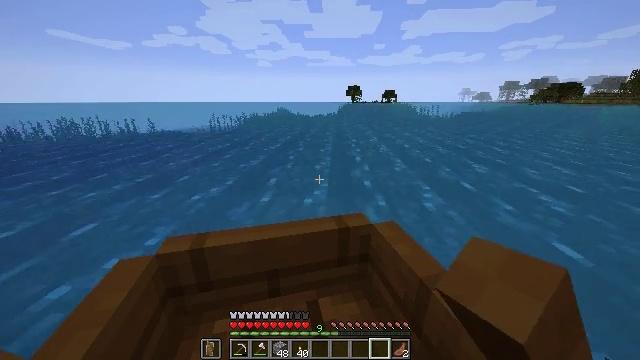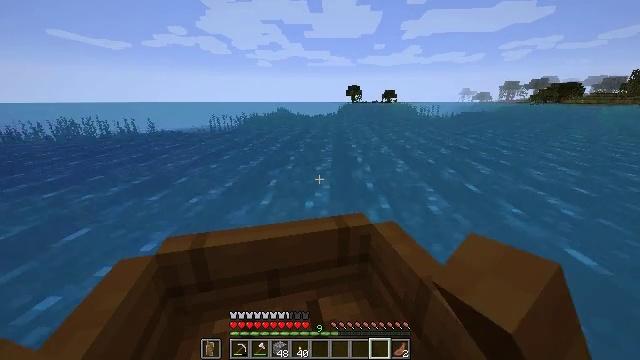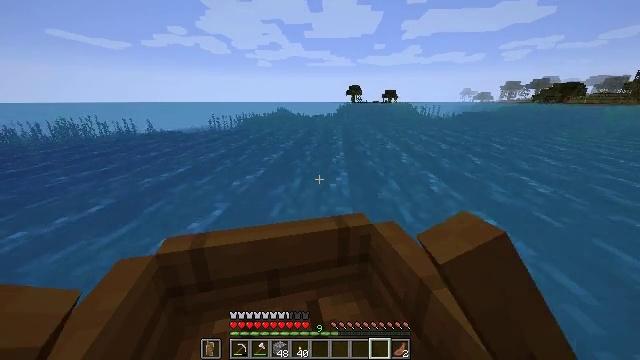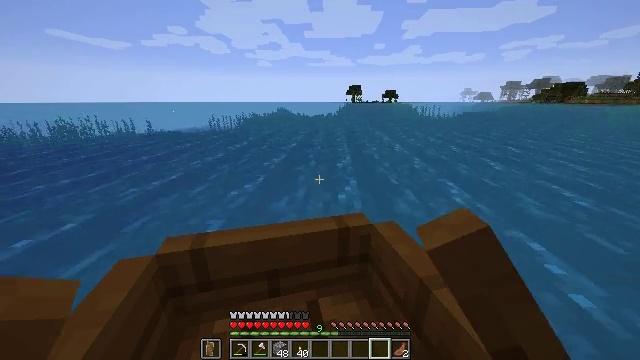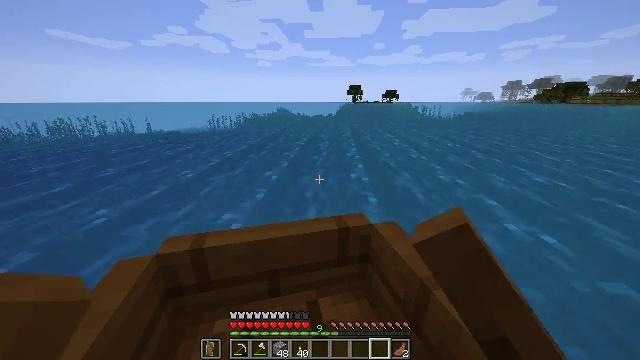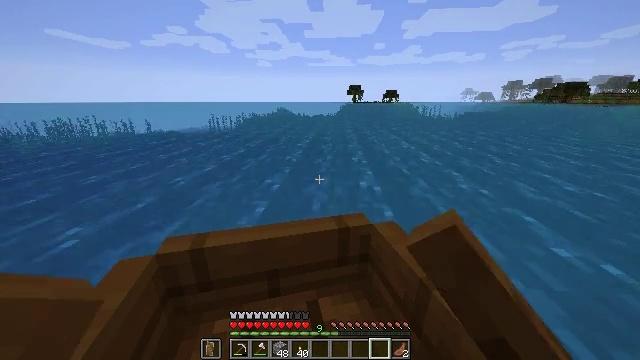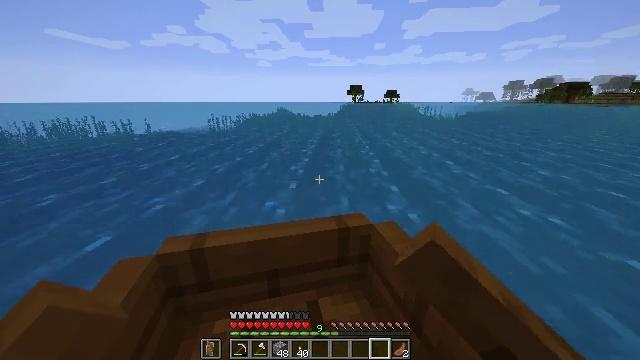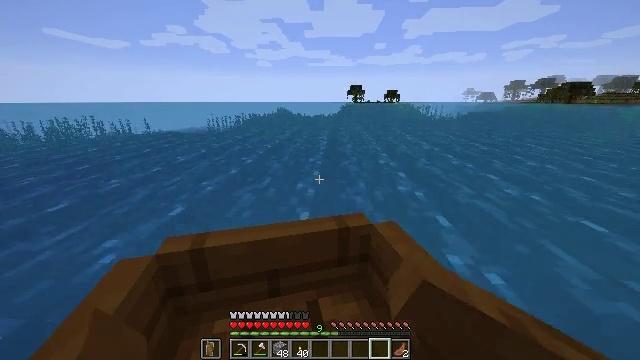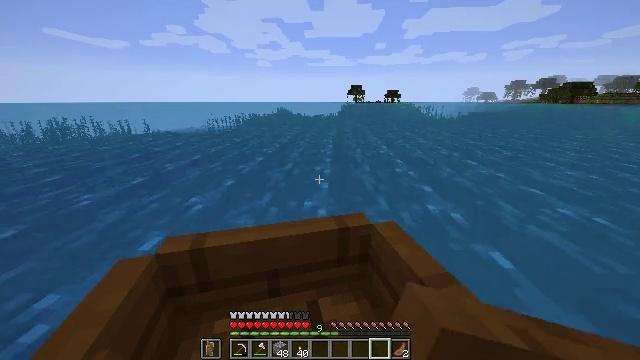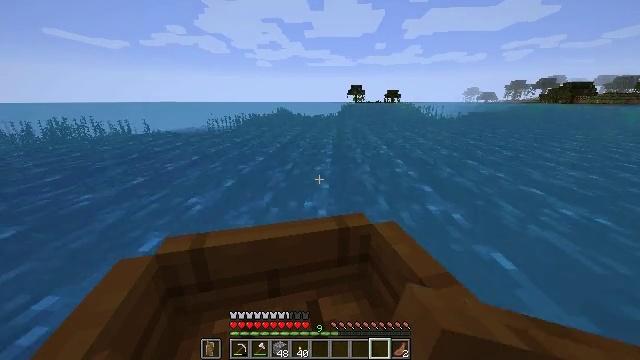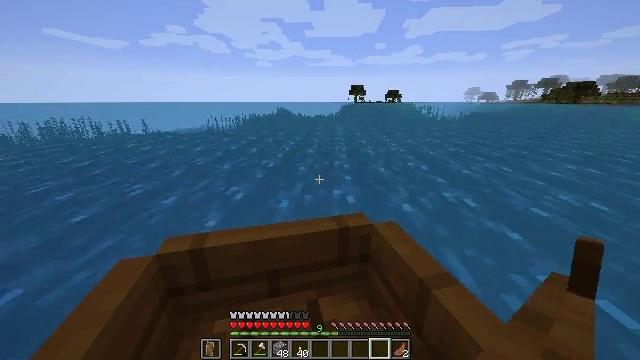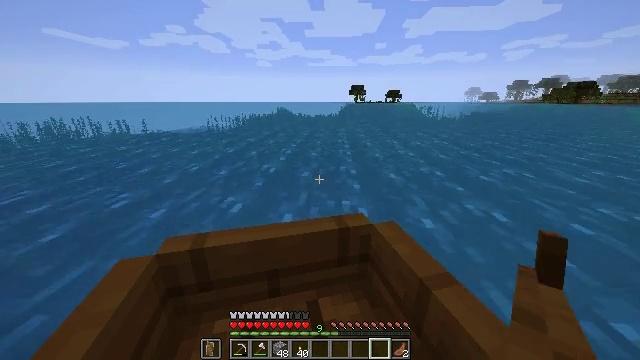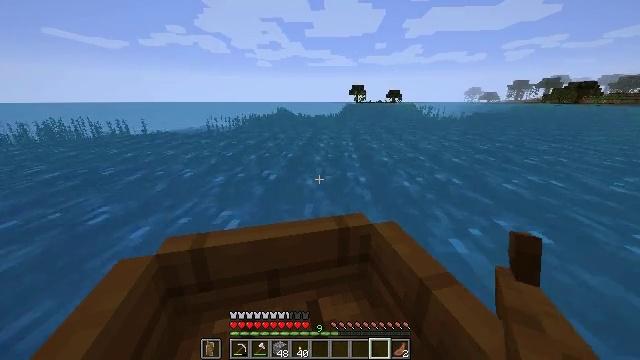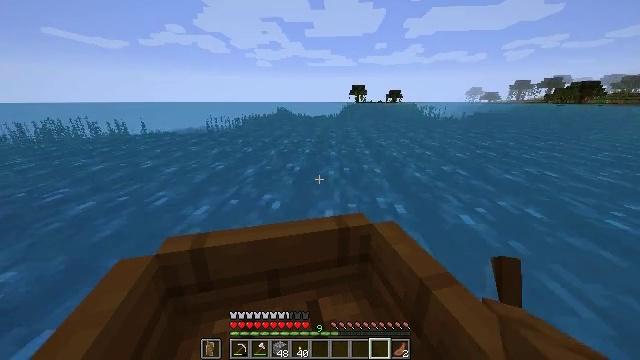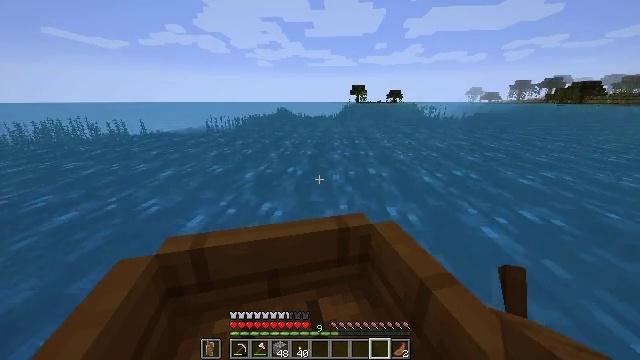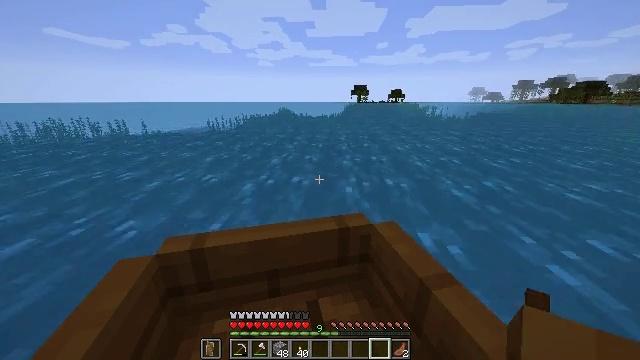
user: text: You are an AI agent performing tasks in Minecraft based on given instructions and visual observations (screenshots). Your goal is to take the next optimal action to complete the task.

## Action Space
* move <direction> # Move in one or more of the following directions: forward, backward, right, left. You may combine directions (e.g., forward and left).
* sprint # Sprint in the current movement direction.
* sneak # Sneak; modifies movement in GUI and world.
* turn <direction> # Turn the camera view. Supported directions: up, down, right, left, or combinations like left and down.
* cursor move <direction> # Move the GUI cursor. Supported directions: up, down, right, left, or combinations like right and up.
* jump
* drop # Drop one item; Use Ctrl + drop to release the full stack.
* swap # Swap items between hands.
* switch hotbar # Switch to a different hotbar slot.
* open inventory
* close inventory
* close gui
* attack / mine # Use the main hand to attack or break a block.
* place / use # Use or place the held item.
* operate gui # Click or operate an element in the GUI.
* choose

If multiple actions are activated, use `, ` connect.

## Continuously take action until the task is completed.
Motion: motion action
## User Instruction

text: Harvest kelp plant in the water.
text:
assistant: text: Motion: move forward, sprint
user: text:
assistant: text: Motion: move forward, sprint
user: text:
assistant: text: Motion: move forward, sprint
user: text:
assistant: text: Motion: move forward, sprint
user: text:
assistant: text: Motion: move forward, sprint
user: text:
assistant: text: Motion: move forward, sprint
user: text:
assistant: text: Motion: move forward, sprint
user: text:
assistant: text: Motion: move forward, sprint
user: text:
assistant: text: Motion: move forward, sprint
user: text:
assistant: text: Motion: move forward, sprint
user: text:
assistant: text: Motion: move forward, sprint
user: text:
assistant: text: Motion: move forward, sprint
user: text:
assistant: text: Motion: move forward, sprint
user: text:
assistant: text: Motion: move forward and move left, sprint
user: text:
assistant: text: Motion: move forward and move left, sprint
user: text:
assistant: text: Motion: move forward and move left, sprint
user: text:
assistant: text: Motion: move forward, sprint
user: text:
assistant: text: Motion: move forward, sprint
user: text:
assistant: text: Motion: move forward, sprint
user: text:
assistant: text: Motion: move forward, sprint
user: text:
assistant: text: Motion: move forward, sprint
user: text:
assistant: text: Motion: move forward, sprint
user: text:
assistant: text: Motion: move forward, sprint
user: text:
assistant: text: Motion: move forward, sprint
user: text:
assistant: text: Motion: move forward, sprint
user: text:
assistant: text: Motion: move forward, sprint
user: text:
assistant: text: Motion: move forward, sprint
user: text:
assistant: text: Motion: move forward, sprint
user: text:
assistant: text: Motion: move forward, sprint
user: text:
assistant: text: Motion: move forward, sprint